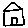
Label: house